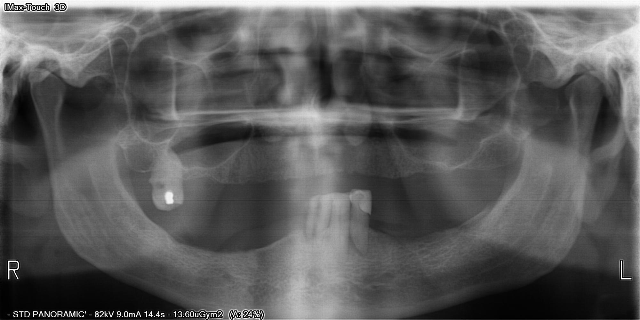
adult